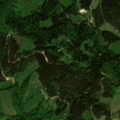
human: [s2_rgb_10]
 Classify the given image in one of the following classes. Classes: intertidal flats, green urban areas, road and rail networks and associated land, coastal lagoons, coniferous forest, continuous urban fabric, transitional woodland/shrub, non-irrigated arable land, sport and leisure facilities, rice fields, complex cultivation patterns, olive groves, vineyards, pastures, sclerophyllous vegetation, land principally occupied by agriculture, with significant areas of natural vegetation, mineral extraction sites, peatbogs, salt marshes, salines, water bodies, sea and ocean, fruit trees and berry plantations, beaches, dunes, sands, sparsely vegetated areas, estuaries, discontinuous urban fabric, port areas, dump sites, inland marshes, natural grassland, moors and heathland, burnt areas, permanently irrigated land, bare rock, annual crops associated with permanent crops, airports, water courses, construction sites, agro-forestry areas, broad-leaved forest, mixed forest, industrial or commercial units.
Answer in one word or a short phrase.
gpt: pastures, land principally occupied by agriculture, with significant areas of natural vegetation, coniferous forest, mixed forest